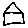
Label: house